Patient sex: M
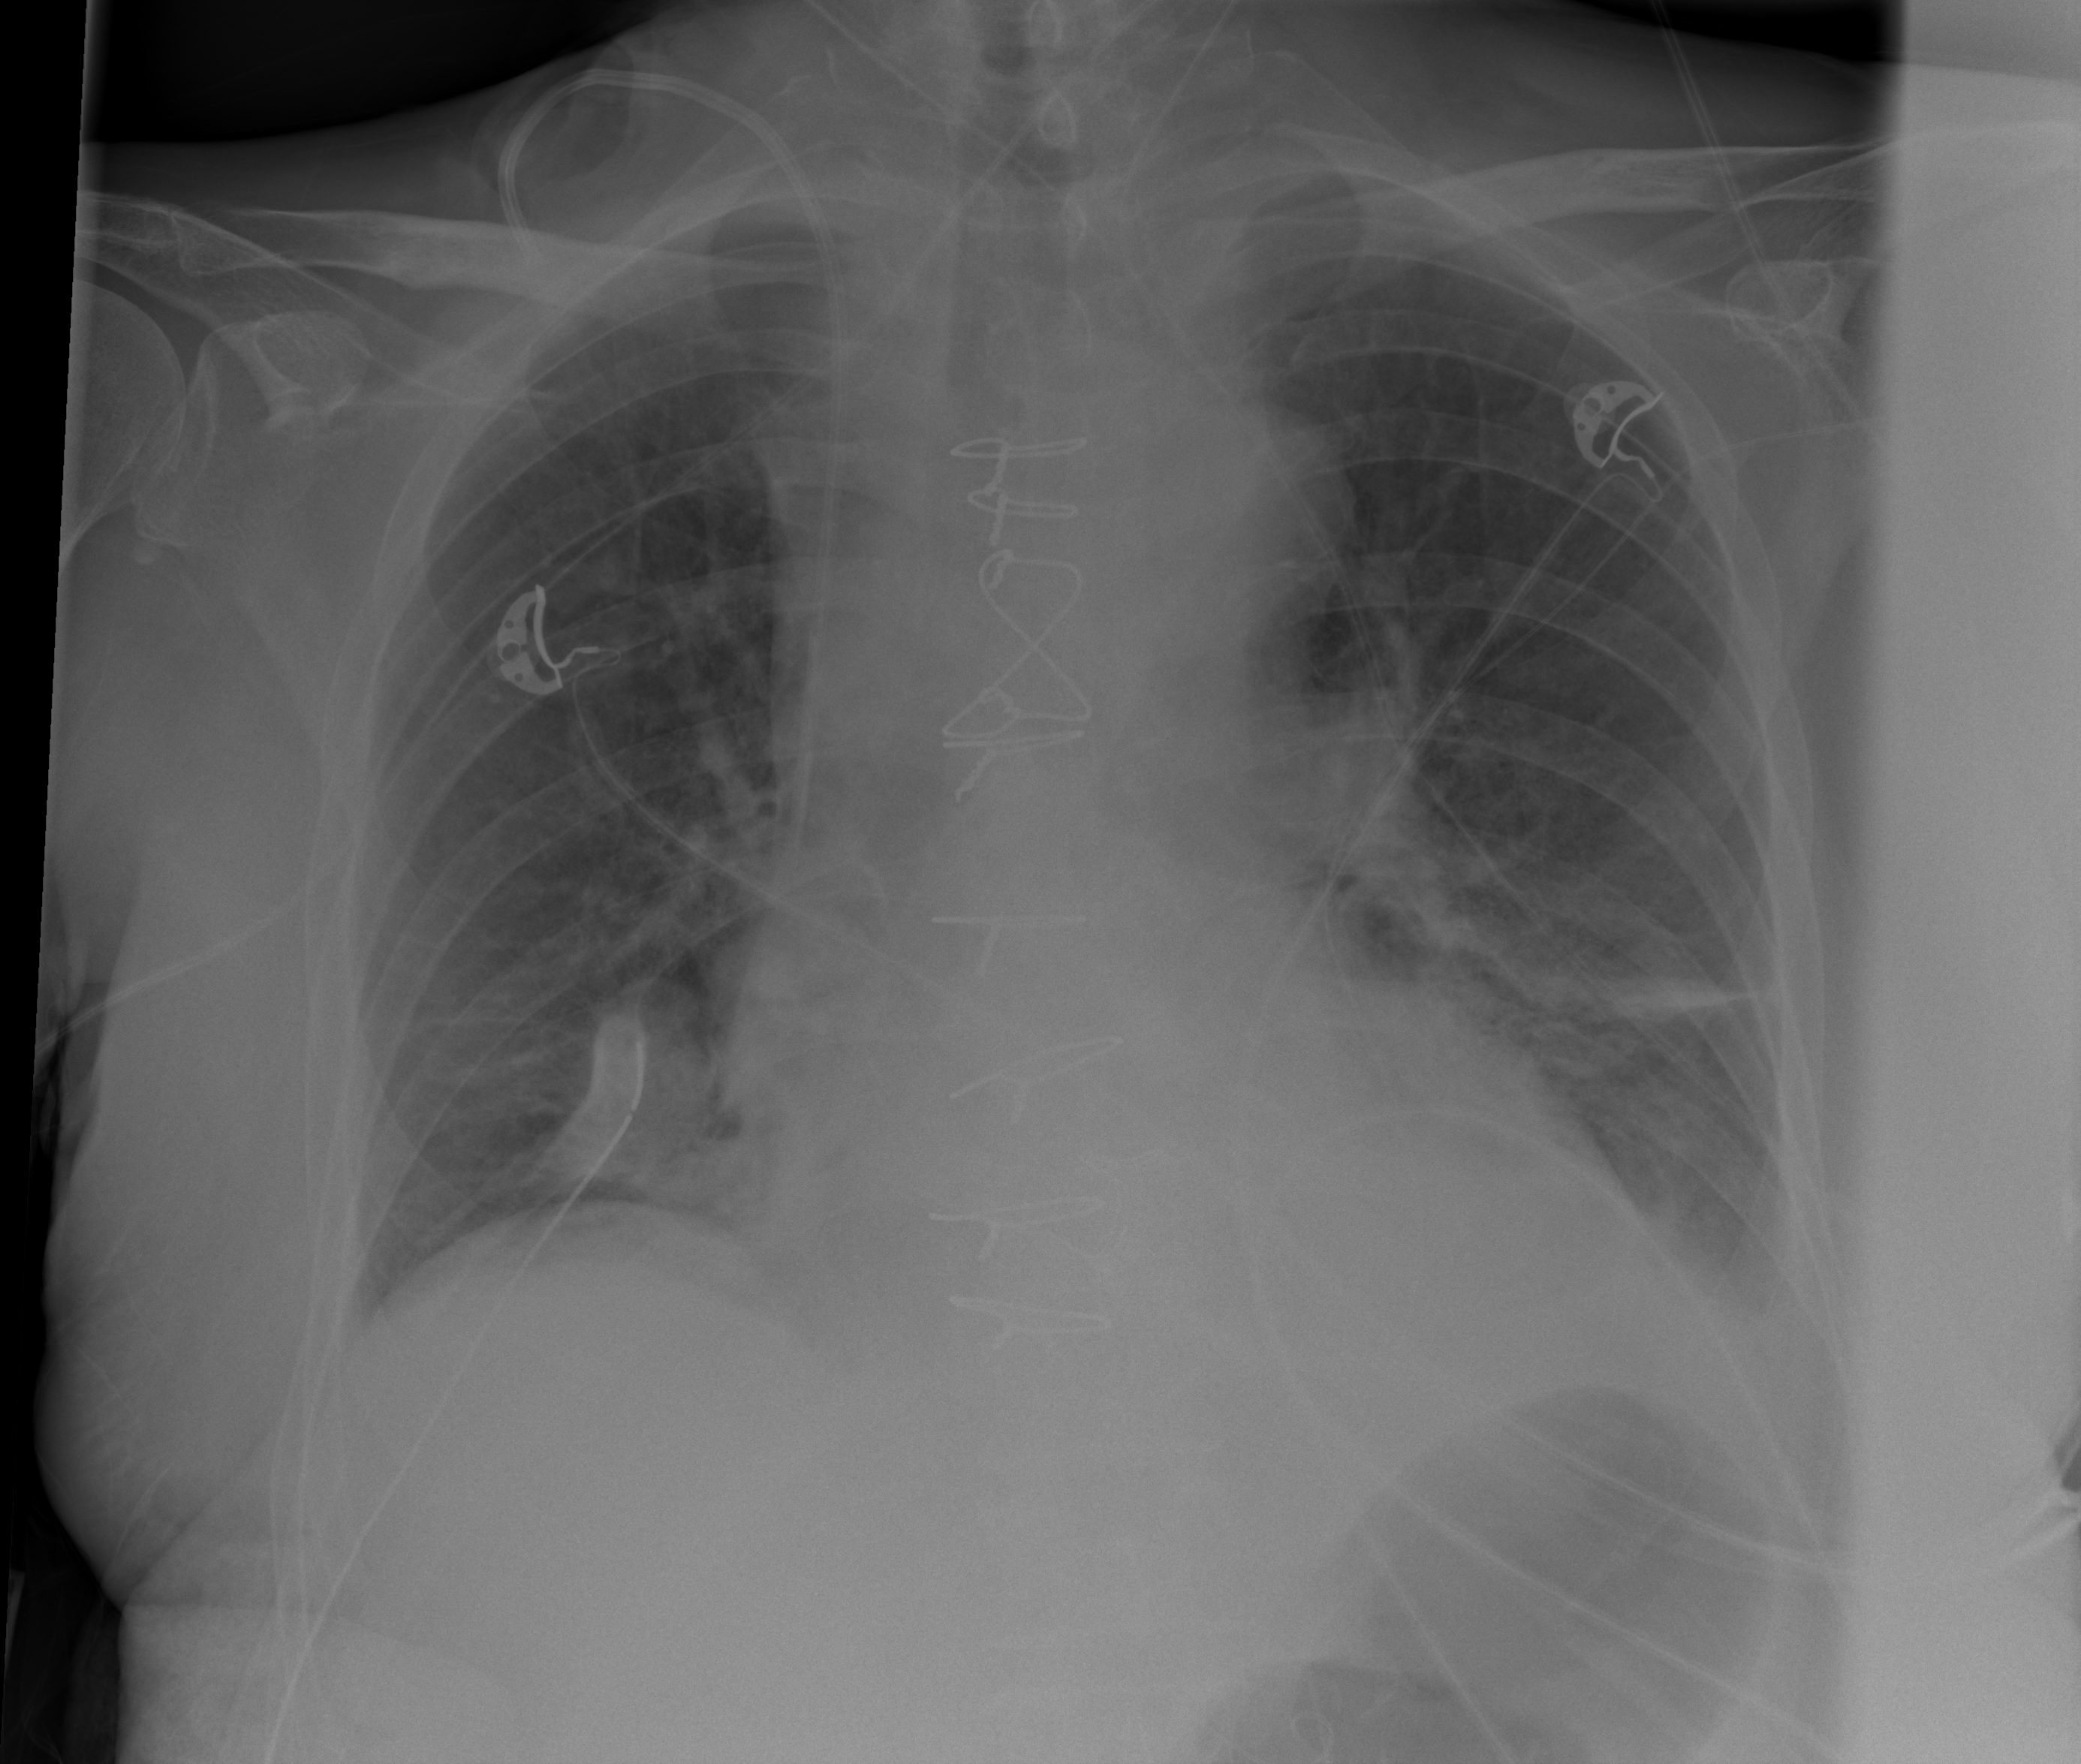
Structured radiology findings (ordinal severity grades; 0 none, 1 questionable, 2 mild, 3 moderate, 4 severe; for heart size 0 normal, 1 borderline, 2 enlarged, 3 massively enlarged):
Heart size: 2
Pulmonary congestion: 2
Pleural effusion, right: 2
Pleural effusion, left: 2
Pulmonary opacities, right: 0
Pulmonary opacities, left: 2
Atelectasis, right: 2
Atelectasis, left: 2